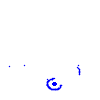
Particle: kaon